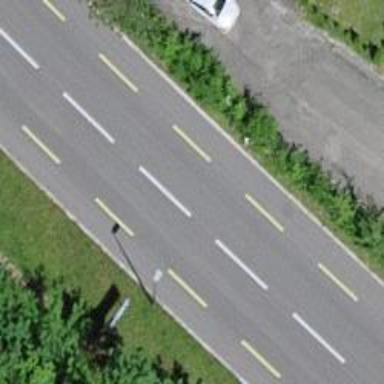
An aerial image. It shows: Secondary road with asphalt surface and dedicated cycle lane.